Chest X-ray. View position: PA
Patient age: 45
Patient sex: F
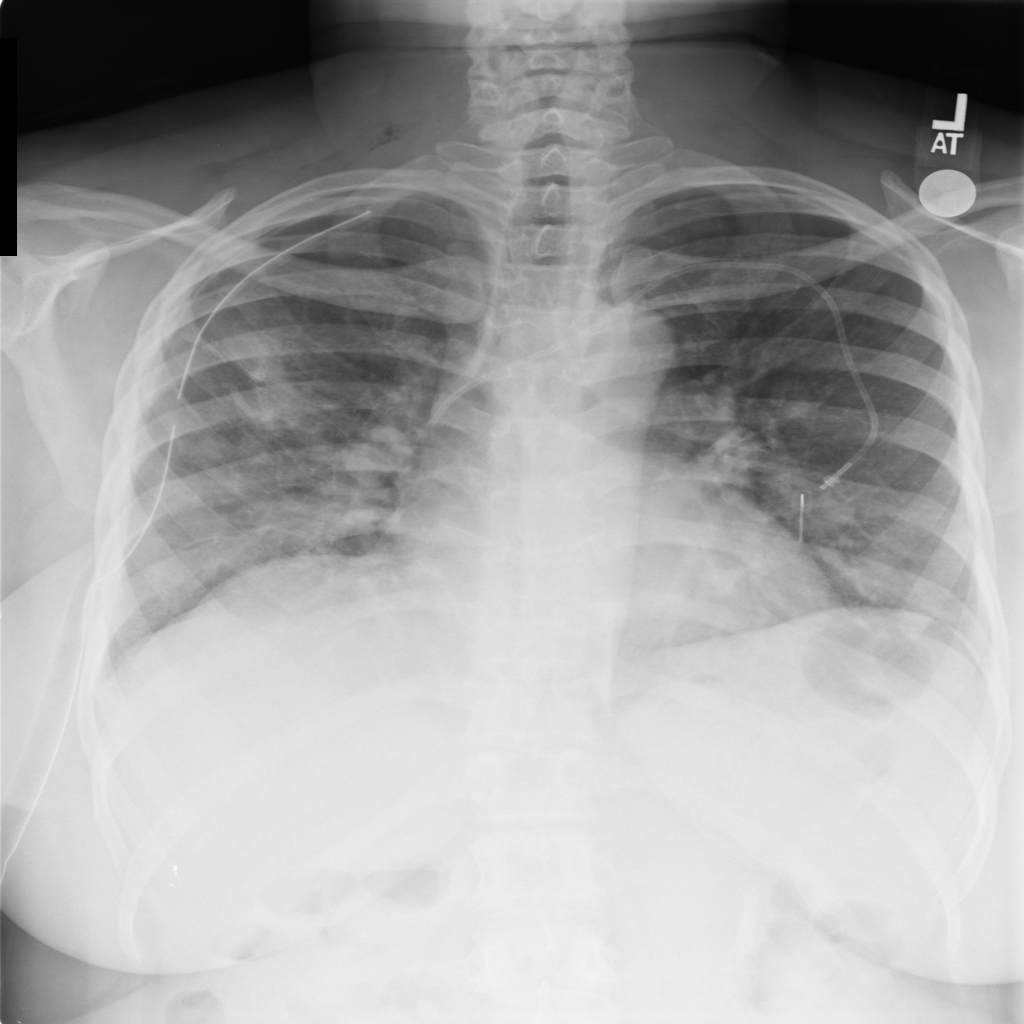
Finding: Pneumothorax